Brain MRI, t2w sequence, axial 2D slice.
Patient: age 33, sex F, weight 95 kg, height 1.95 m
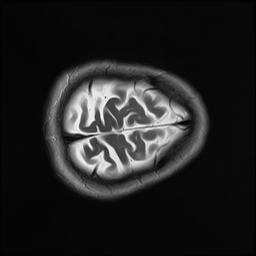